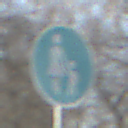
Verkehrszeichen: Gehweg
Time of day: MorningAfternoon
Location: Outdoor (Suburban)
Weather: PartlyCloudy
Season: NotSpecified
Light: Natural